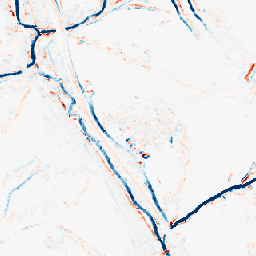
Category: morphological
Decomposition family: morphological_diamond
Decomposition parameters: operation: average
radius: 3
Upsampling method: nearest
Upsampling parameters: scale: 8
Upsampling scale: 8